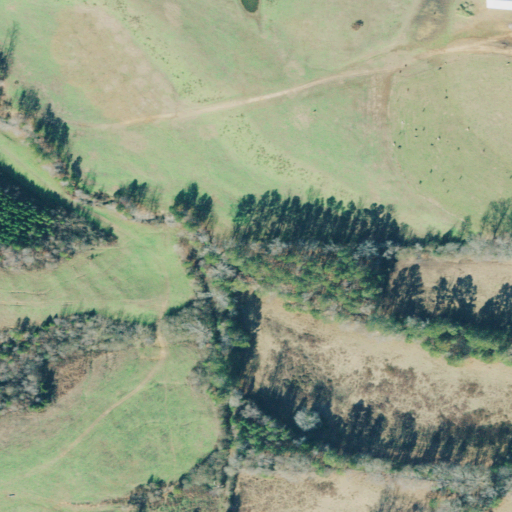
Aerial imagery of valley in Georgia named Milan Hollow containing shrub, pasture, grassland, mixed forest, deciduous forest, and open development